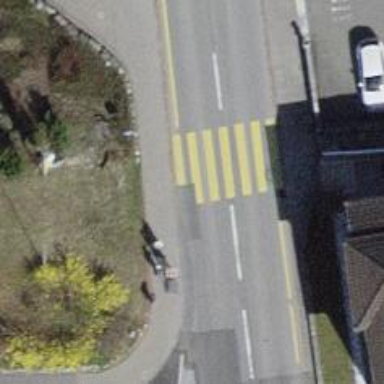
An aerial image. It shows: Uncontrolled road crossing.